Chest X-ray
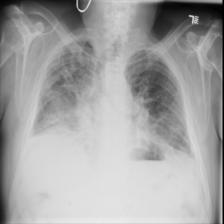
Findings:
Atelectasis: negative
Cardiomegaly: negative
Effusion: negative
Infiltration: negative
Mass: negative
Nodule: negative
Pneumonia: negative
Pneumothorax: negative
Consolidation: negative
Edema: negative
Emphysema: negative
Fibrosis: negative
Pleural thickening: negative
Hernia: negative